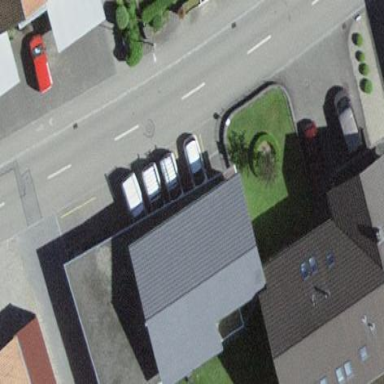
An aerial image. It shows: Commercial building.